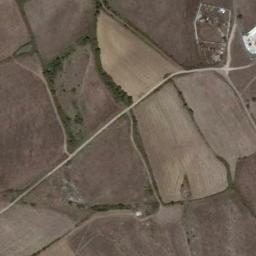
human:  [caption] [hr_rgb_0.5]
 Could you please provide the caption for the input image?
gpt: Many roads and buildings next to many irregularly shaped brown fields .

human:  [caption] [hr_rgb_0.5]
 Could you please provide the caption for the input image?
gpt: There are many green plants on the terrace .

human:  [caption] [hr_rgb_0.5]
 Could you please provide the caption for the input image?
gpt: There is a path between the terraces leading to a building .

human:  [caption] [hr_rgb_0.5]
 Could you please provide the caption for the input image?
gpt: The bare terrace is next to some trees .

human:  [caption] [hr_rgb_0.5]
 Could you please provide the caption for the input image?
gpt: There are some brown terraces arranged irregularly .